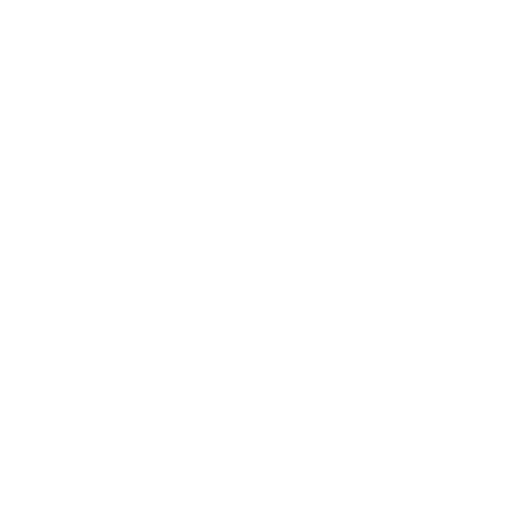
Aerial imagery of bar in Florida named Spanish Banks containing only open water